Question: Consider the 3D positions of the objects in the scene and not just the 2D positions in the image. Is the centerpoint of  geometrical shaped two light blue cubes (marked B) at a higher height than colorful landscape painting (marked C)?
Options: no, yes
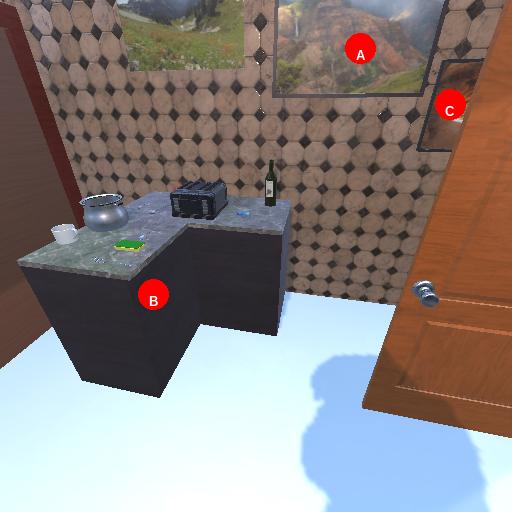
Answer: no